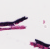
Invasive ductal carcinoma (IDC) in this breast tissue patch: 0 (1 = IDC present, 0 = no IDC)